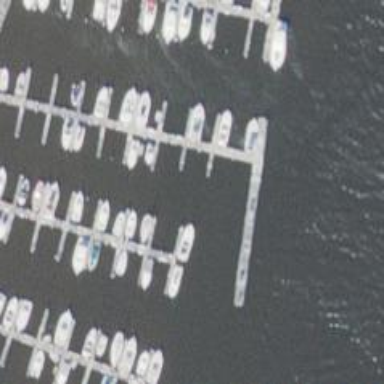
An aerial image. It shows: Man-made pier.